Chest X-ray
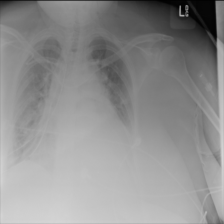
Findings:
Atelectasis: negative
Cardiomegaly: negative
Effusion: negative
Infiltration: negative
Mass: negative
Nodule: negative
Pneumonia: negative
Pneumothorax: negative
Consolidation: negative
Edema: negative
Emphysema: negative
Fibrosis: negative
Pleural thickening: negative
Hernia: negative